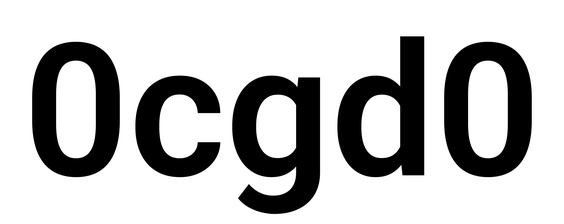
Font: Roboto_SemiBold